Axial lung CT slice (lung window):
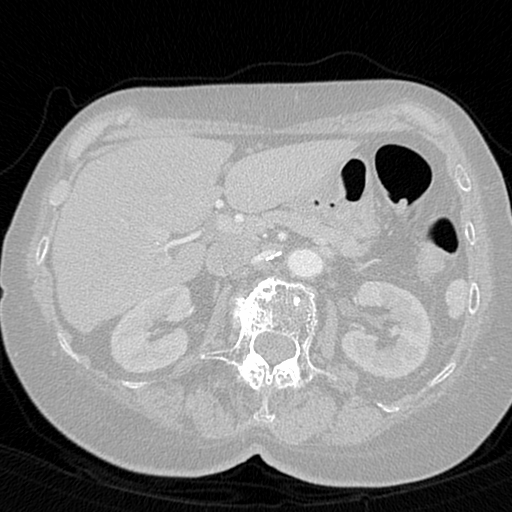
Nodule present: no